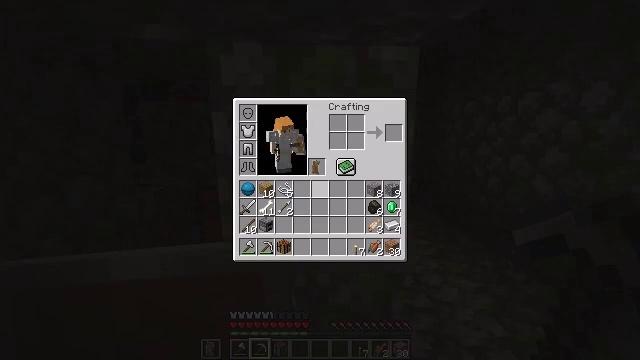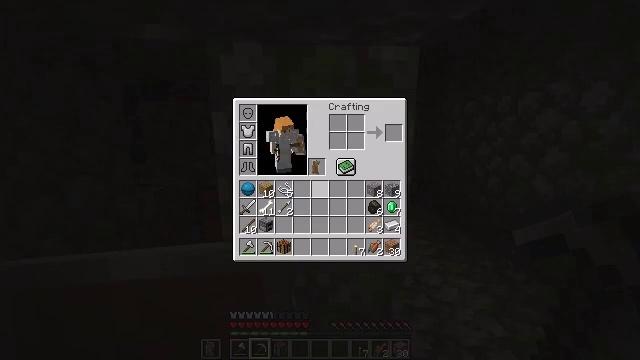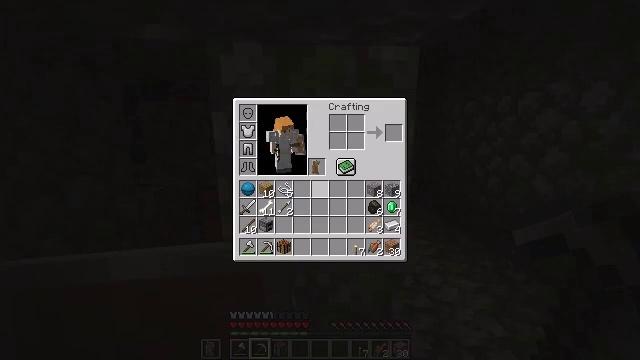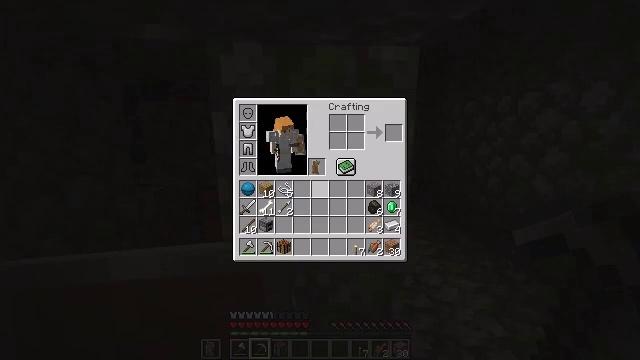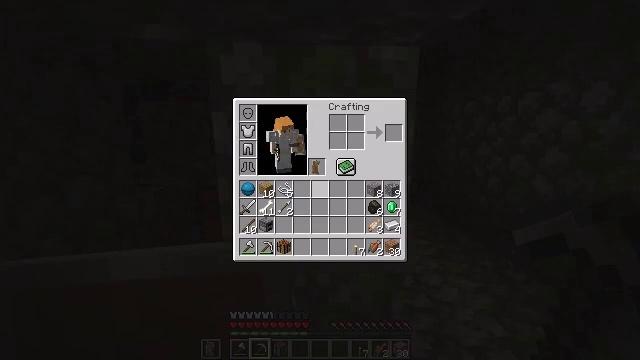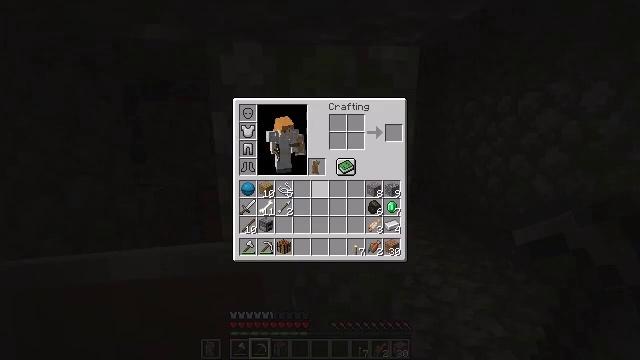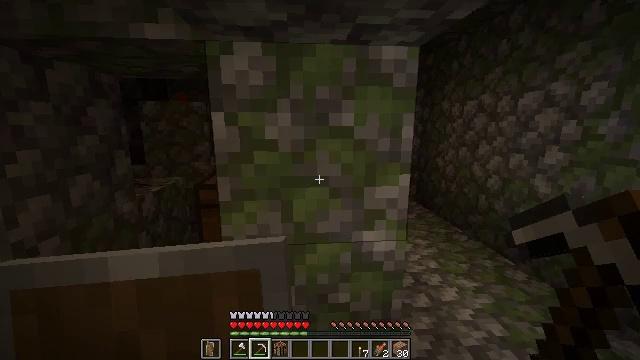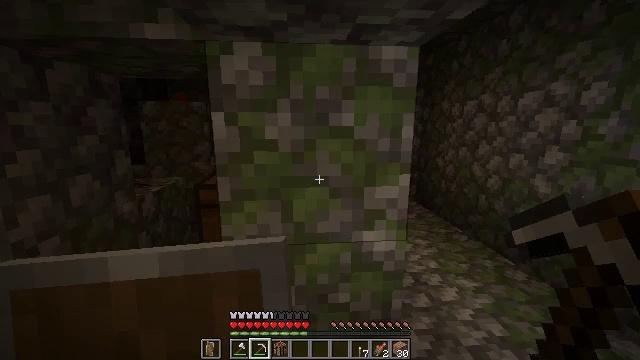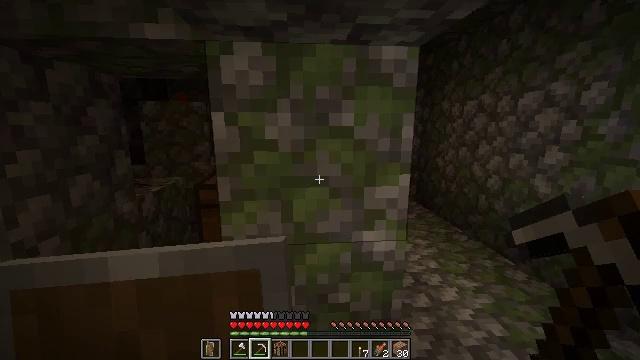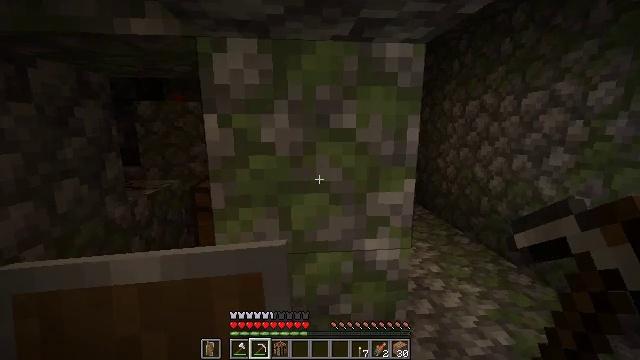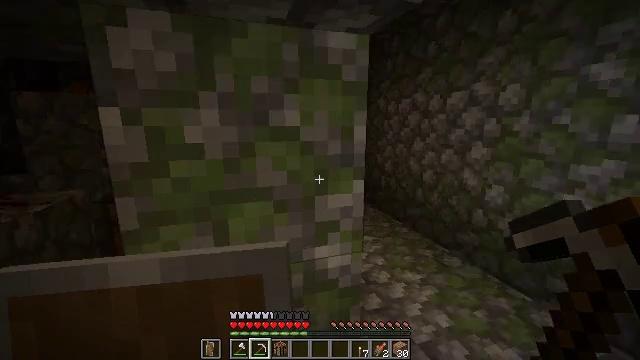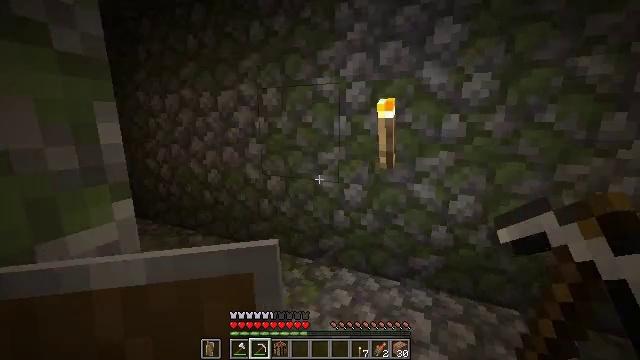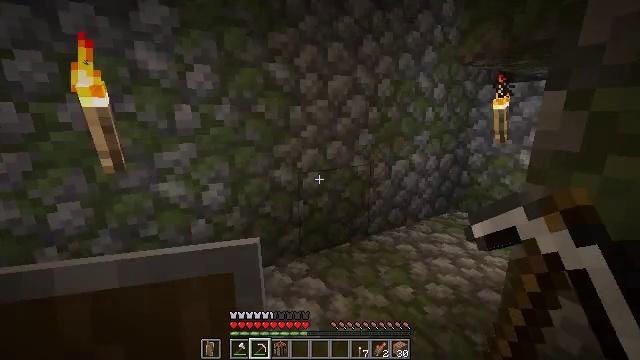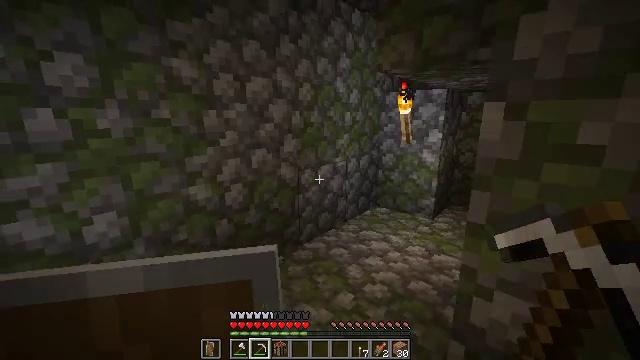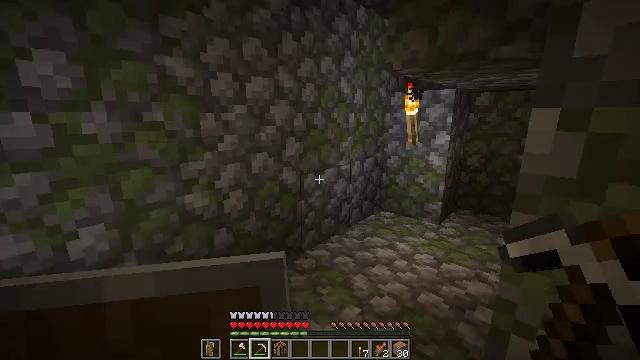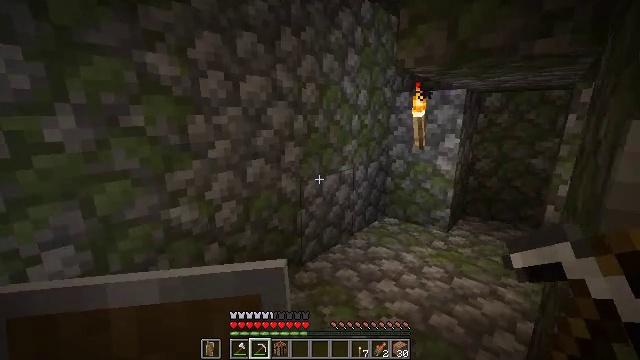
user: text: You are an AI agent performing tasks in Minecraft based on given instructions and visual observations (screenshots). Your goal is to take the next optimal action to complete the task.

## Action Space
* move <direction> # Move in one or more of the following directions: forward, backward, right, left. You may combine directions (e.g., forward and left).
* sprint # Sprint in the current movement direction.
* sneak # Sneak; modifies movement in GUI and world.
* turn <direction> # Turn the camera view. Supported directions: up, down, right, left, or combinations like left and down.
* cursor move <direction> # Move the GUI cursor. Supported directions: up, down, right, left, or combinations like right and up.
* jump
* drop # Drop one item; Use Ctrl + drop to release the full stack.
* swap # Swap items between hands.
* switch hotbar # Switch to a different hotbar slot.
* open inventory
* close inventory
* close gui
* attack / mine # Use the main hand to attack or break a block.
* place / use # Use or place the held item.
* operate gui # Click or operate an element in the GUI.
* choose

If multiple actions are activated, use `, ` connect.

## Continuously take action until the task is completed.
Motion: motion action
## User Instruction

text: Retrieve vines from walls or cliffs.
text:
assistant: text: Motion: no_op
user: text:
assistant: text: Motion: no_op
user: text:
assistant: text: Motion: no_op
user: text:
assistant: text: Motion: no_op
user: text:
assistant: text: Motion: no_op
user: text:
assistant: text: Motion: no_op
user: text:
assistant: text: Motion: close gui
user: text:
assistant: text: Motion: open inventory
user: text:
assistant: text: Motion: move forward
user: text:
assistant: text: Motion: move forward, turn right
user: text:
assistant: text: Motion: move forward, turn right
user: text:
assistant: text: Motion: move forward, turn right and down
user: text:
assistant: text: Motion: move forward, turn right
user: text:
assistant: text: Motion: move forward
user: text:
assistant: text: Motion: move forward
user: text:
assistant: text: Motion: move forward
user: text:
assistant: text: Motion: move forward
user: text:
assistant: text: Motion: move forward, turn right and down
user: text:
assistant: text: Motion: move forward, turn right and down
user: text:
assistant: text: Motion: move forward, turn right
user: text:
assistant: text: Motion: move forward, turn right
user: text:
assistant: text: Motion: move forward, turn right and up
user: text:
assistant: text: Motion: move forward
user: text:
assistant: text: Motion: move forward and move left
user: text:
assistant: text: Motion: move forward and move left
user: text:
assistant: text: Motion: move forward and move left
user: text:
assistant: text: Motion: move forward and move left
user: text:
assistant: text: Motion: move forward and move left, turn up
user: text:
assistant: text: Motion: move forward, turn up
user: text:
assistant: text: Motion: turn right and up